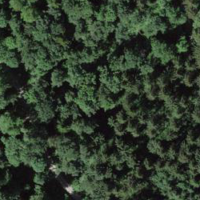
EUNIS habitat code: 44
Species observed at this site:
Lamium maculatum
Lonicera acuminata